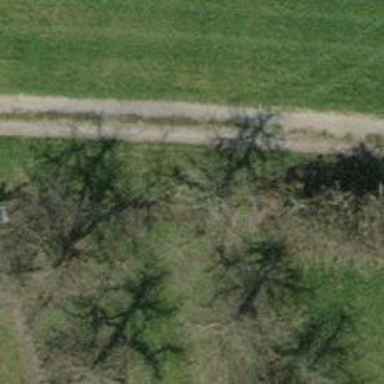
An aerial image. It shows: Row of trees in natural setting.